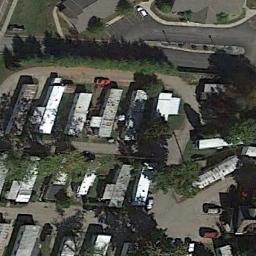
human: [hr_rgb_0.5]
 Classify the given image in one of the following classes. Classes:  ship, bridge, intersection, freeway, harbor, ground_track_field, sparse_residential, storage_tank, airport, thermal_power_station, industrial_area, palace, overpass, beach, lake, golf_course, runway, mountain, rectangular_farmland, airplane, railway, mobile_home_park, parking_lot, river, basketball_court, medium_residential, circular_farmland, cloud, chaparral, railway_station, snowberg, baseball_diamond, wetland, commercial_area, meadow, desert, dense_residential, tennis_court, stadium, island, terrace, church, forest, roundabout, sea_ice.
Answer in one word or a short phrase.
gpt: mobile_home_park